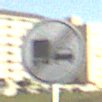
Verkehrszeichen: EndeUeberholverbotKraftfahrzeuge
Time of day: MorningAfternoon
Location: Outdoor (Suburban)
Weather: PartlyCloudy
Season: NotSpecified
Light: Natural